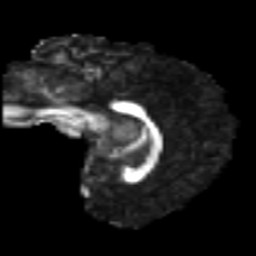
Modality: FA
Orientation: sagittal
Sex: male
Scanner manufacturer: ge
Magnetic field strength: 3 T
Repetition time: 7 s
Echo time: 0.08 s